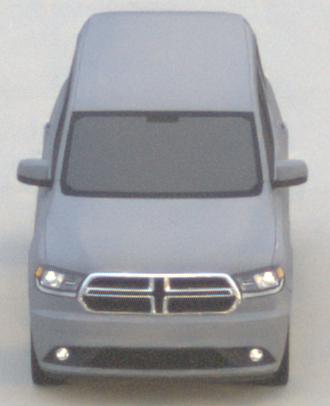
Make: Dodge
Model: Durango
Detailed model: Gen. 3
Model produced from: 2010
Doors: 5
Color: gray
Road condition: dry road
Daytime: sunrise or sunset
Contrast: low contrast